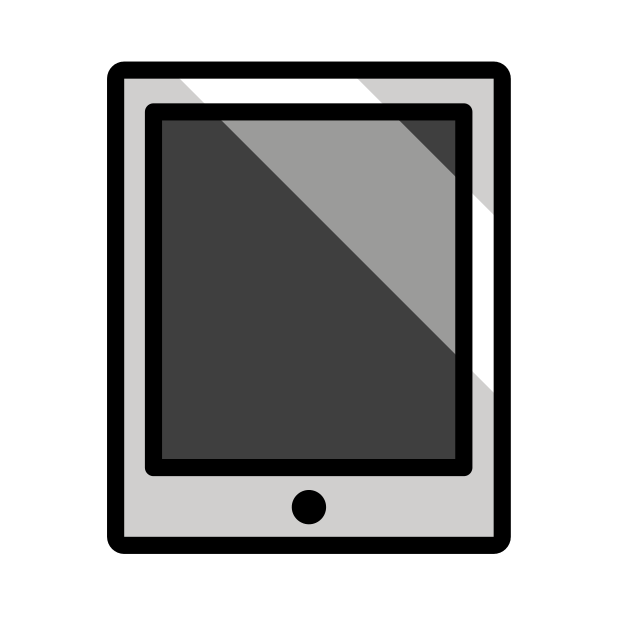
tablet